Question: i am new to Android. I need to create a layout having list views along with textview and image icons. Please refer the attached screenshot and give me suggestion that how can i achieve this?

Thanks!
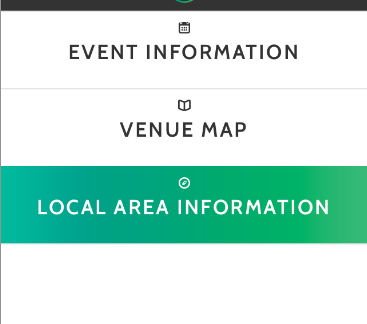
Answer: To create a custom list view you need to follow some simple steps :
1. create the xml layout of one row of your list_view and the xml layout for the main activity including in it the listView control
2. create a custom adapter for the custom listview that allows you to get the texts and images in your custom ListView and change them
3. attach your data (as an arraylist) to the listView
I won't give you the code in this post, instead I will give you a very detailed tutorial that for me is the most straightforward to create what you want to achieve : <URL>